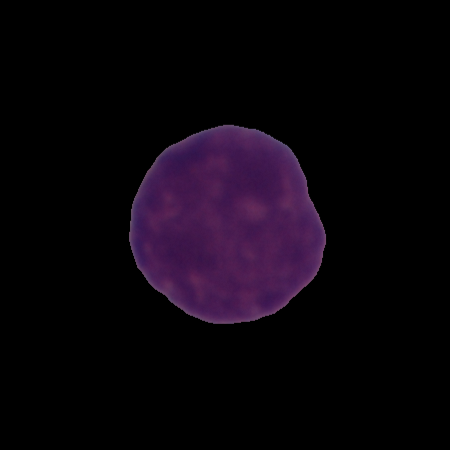
Label: healthy